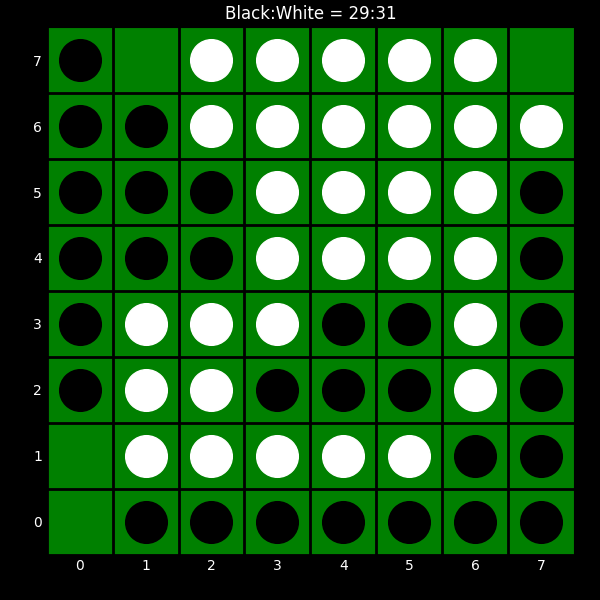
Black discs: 29
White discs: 31